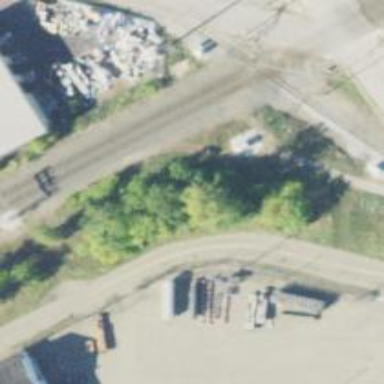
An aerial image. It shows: Outdoor signal box located at the railway.